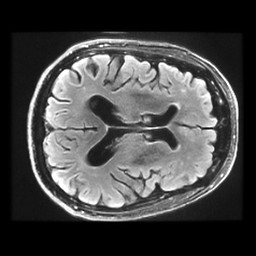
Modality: FLAIR
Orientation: axial
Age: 78
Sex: male
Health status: healthy
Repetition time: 12 s
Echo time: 0.09782 s